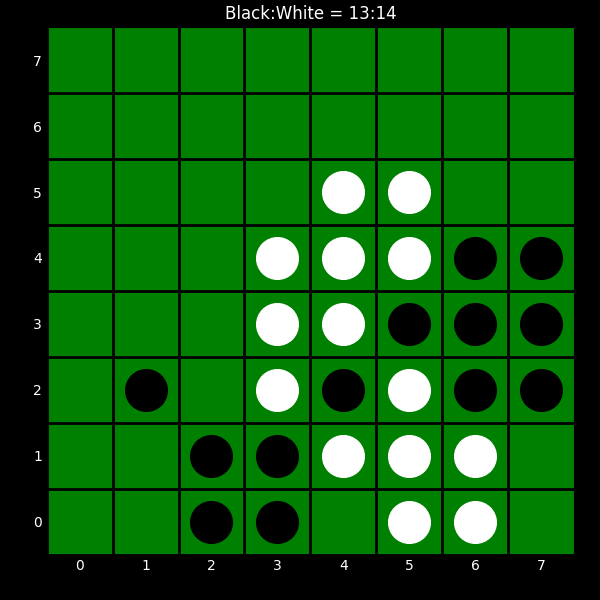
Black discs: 13
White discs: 14